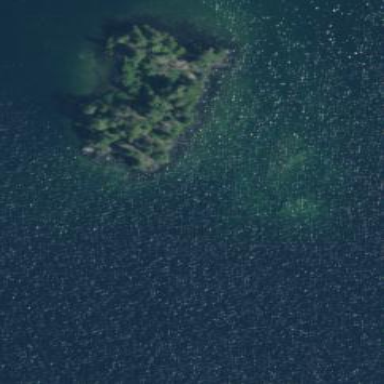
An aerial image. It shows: Islet.